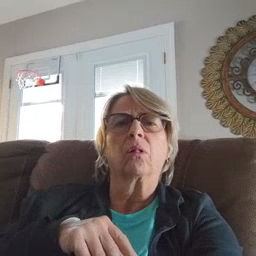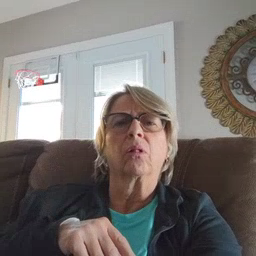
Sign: uncle